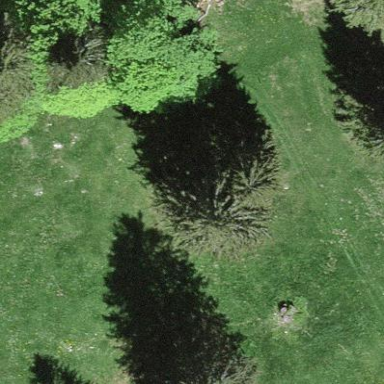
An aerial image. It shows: Serene woodland landscape.